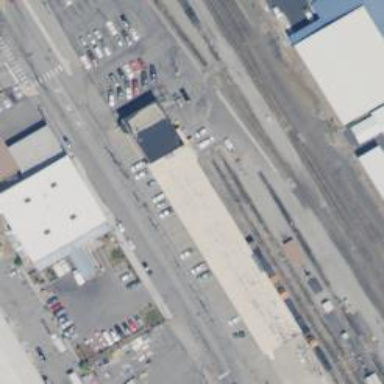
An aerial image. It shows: Railway spur service.